Question: I need to do a status for project, phase and templates.
<URL>

I tried to have a Map with (PhaseID,TemplateID,Status).
Can you give me a better idea , what can i have this : Project id, Phase id, TemplateId and Status(TO_DO,Done)?
The Project class:
'''
@Entity
@Table(name = "projects")
public class Project {
@Id
@GeneratedValue(strategy = GenerationType.AUTO)
private Long id;
@NotNull
@Size(max = 100)
private java.lang.String name;
@NotNull
private Integer size;
@ManyToMany(cascade = CascadeType.PERSIST)
private List<ProjectPhase> phases = new ArrayList<>();
public Project(){}
public Project(java.lang.String name, Integer size, String status) {
this.name = name;
this.size = size;
this.status = status;
}
public Long getId() {
return id;
}
public void setId(Long id) {
this.id = id;
}
public java.lang.String getName() {
return name;
}
public void setName(java.lang.String name) {
this.name = name;
}
public Integer getSize() {
return size;
}
public void setSize(Integer size) {
this.size = size;
}
public List<ProjectPhase> getPhases() {
return phases;
}
public void setPhases(List<ProjectPhase> phases) {
this.phases = phases;
}
}
'''
The Phase class :
'''
@Entity
@Table(name = "phases")
public class ProjectPhase {
@Id
@GeneratedValue(strategy = GenerationType.AUTO)
private Long id;
@NotNull
@Size(max = 100)
private String name;
@ManyToMany(cascade = CascadeType.PERSIST)
private List<ProjectPhaseTemplate> projectPhaseTemplates;
@ManyToMany(cascade = CascadeType.PERSIST)
private List<Project> projects = new ArrayList<>();
public ProjectPhase() {
}
public ProjectPhase(Long id, String name) {
this.id = id;
this.name = name;
}
public ProjectPhase(String name, List<ProjectPhaseTemplate> projectPhaseTemplates) {
this.name = name;
this.projectPhaseTemplates = projectPhaseTemplates;
}
public Long getId() {
return id;
}
public void setId(Long id) {
this.id = id;
}
public String getName() {
return name;
}
public void setName(String name) {
this.name = name;
}
public List<ProjectPhaseTemplate> getProjectPhaseTemplates() {
return projectPhaseTemplates;
}
public void setProjectPhaseTemplates(List<ProjectPhaseTemplate> projectPhaseTemplates) {
this.projectPhaseTemplates = projectPhaseTemplates;
}
public List<Project> getProjects() {
return projects;
}
public void setProjects(List<Project> projects) {
this.projects = projects;
}
}
'''
The Template class :
'''
@Entity
@Table(name = "template")
public class ProjectPhaseTemplate {
@Id
@GeneratedValue
private Long id;
private String name;
private String url;
public ProjectPhaseTemplate() {
}
public ProjectPhaseTemplate(String name, String url) {
this.name = name;
this.url = url;
}
public Long getId() {
return id;
}
public void setId(Long id) {
this.id = id;
}
public String getName() {
return name;
}
public void setName(String name) {
this.name = name;
}
public String getUrl() {
return url;
}
public void setUrl(String url) {
this.url = url;
}
}
'''
I can't have a field of "Status" for each of them, because Phase can be in more project and Templates can be in more Phases. If i set a "Status" to a template , it will be the same status for all phases that have that template.
I want to be like this.
If all templates it s marked like "DONE" , the Phase change the Status to "Done.
If all phases that belongs to Project it's marked "Done, the Project change the Status to "Done"
So i need just for template a Status.
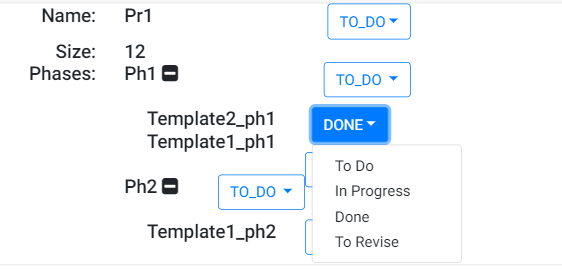
Answer: You can create a new class 'StatusInformation' which holds all the information for a given Project-Phase-Template path and the status it has. It will look something like this:
'''
public class StatusInformation {
private Project project;
private Phase phase;
private Template template;
private StatusEnum status;
// getters and setters
}
'''
This way you can express the following statement:
> "The template X in the phase Y which is used in project Z is in status TODO"
And for a slightly different combination you can have different status values:
> "The template X in the phase y which is used in project is in status DONE"